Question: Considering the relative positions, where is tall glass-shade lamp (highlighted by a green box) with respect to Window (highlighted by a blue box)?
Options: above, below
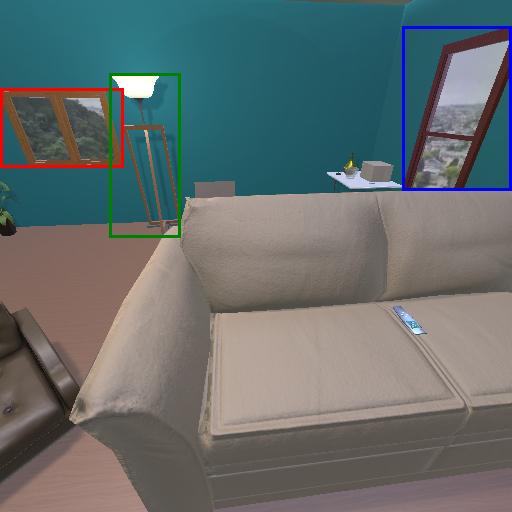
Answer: above